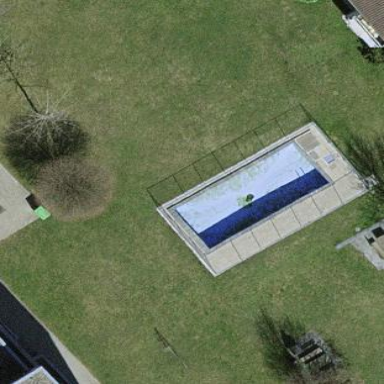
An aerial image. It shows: Swimming pool located in leisure land.